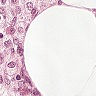
Metastatic tissue present: no